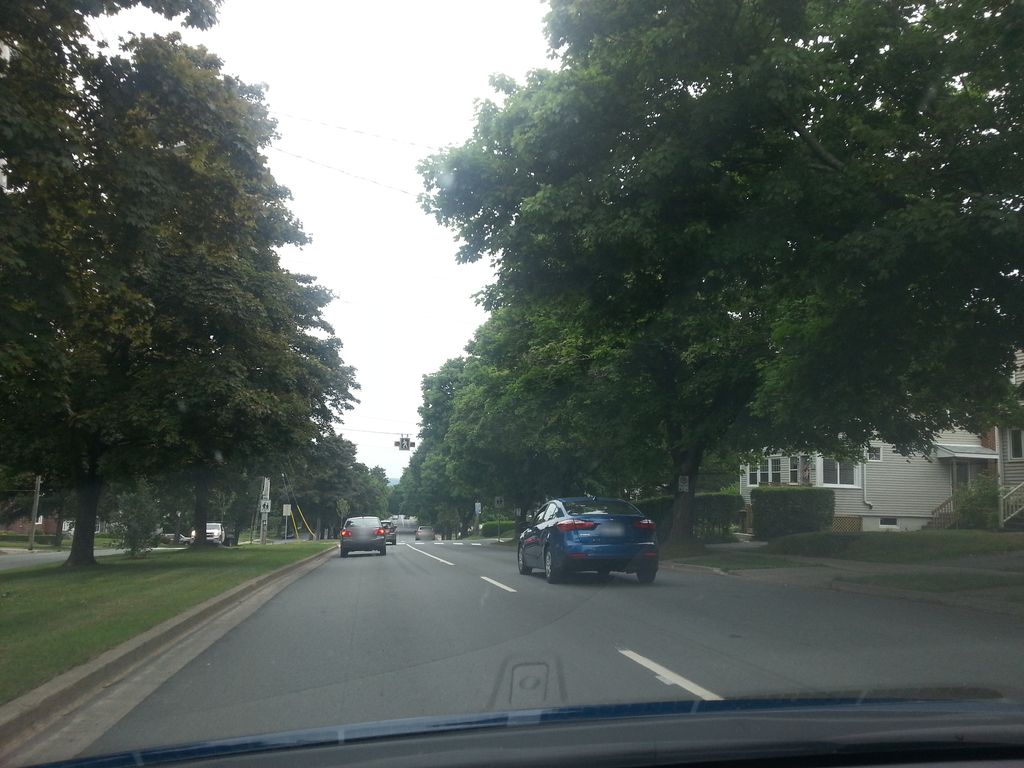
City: halifax